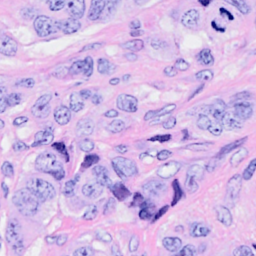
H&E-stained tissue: Breast